Aerial crown-view tile of a tropical tree (Barro Colorado Island, Panama), acquired 20240611:
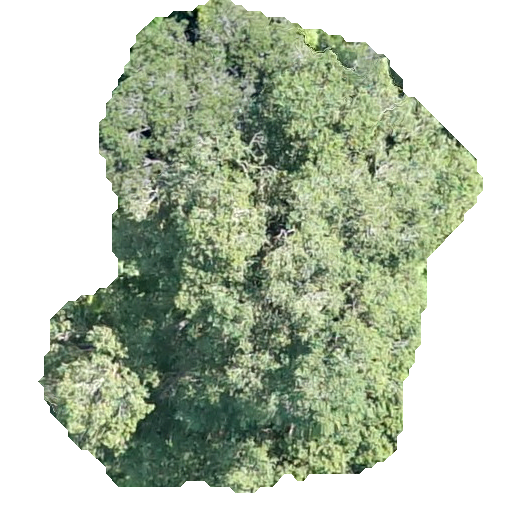
Species: Calophyllum longifolium
GBIF accepted scientific name: Calophyllum longifolium
Crown area: 235.035 m²